Field crop: maize
Growth stage: 2
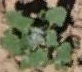
Species: chenopodium